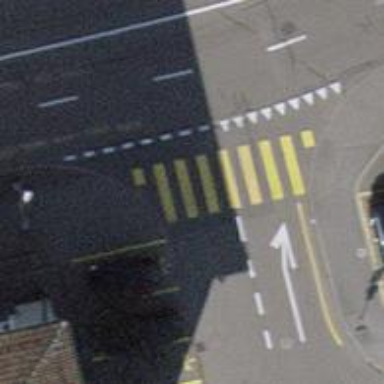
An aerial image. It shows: Uncontrolled crossing on the road.